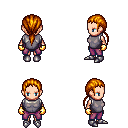
a pixel art fantasy rpg character, female body template, human, light skin, steel chest armor, magenta pants, dark blonde ponytail hairstyle, gold gloves, metal boots, four views (front, back, left, right), 2x2 character sprite sheet, small pixel art, hard edges, no anti-aliasing